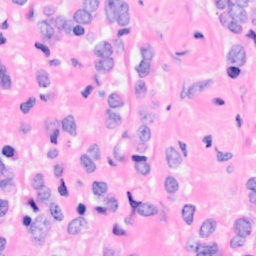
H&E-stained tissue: Breast